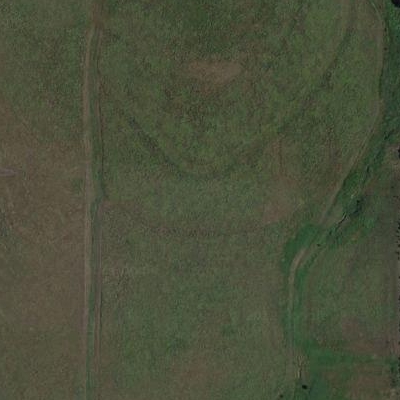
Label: Grass